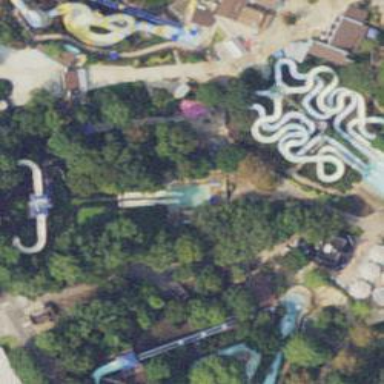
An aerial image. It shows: Water slide attraction.